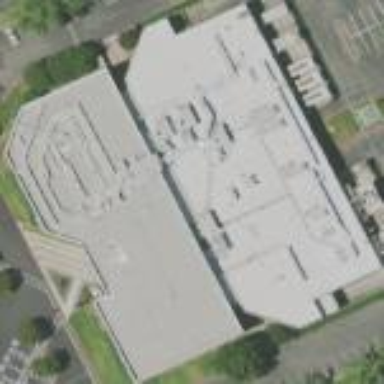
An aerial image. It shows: Commercial building.